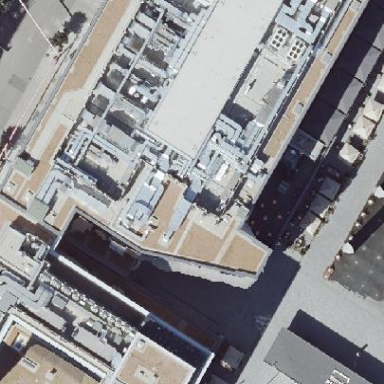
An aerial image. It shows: Part of the building is dedicated to retail space.